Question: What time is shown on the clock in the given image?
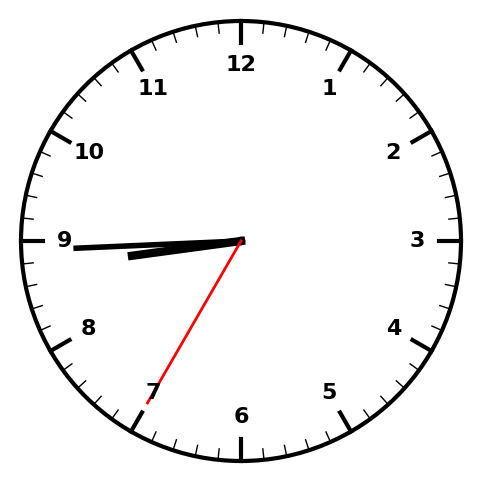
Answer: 08:44:35